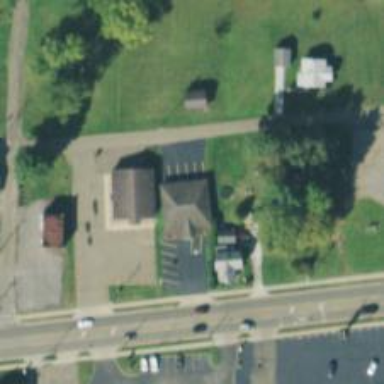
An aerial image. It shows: Veterinary facility.